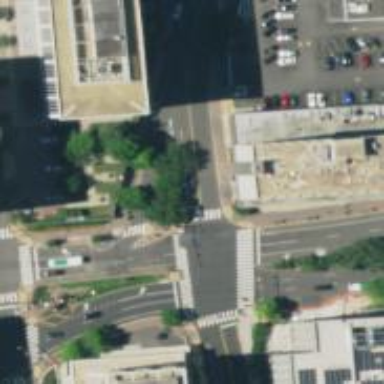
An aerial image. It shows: Footway that serves as traffic island.